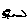
Label: tree